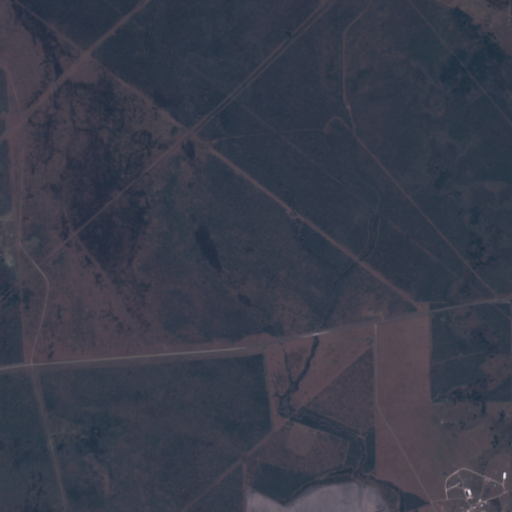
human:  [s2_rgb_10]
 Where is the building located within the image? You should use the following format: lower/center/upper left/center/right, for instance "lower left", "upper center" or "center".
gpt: The building is located in the lower right of the image.
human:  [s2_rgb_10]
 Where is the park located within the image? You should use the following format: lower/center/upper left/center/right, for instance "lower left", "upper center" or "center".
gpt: There is no park in the image.